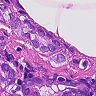
Metastatic tissue present: yes